Question: I am working on a spreadsheet where I need to get the result of a 1, 2 or 3 depending on the conditions in an if statement, however excel is behaving very strangely. I have attached the image below and the IF statement (feel free to advise if the statement can be improved). I wonder if anyone can explain whats going on?

The issue I am experience is that The top line, and 3rd line arent different in term of status, no completed date and no revised date. The statement I am running to output 1,2, or 3 is as follows:
'''
=IF(AND(K16<>"",J16="",OR(K16<=I16,K16<=J16)),1,IF(AND(K16<>"",J16<>"",K16<=J16,K16>I16),2,IF(AND(K16<>"",J16<>"",K16<=I16),1,IF(AND(K16="",E15="Completed"),1,IF(AND(K16="",OR(E16="Behind Target",E16="Not Started")),3,IF(AND(K16="",E16="On Target"),2,3))))))
'''
Can anyone advise please. I am using excel 2003
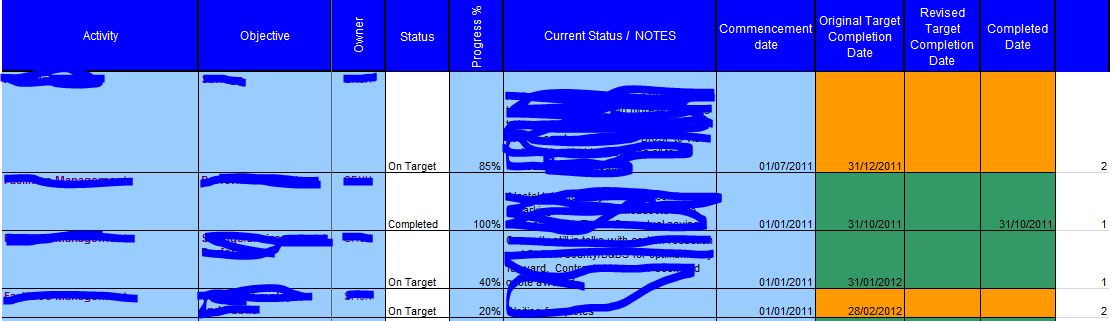
Answer: First of all, your formula points to cell 'E15' but should probably point to 'E16'. That alone may fix your problem. If not, the formula below follows these rules:
- - -
'=IF(OR(E16="Completed",AND(K16<>"",K16<=I16)),1, IF(OR(E16="On Target",AND(K16>I16,K16<J16)),2, IF(AND(K16="",OR(E16="Behind Target",E16="Not Started")),3)))'